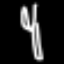
Label: fork